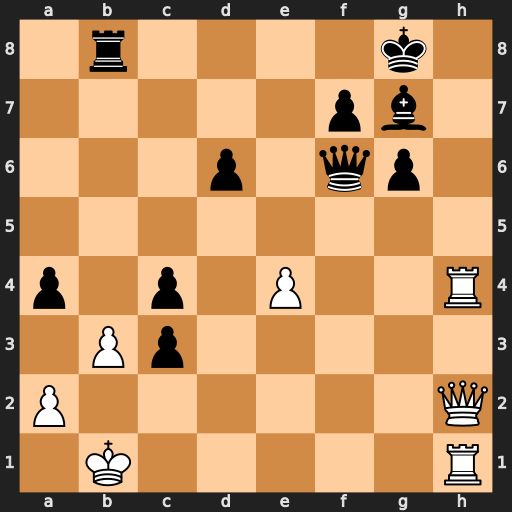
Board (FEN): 1r4k1/5pb1/3p1qp1/8/p1p1P2R/1Pp5/P6Q/1K5R
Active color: w
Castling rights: -
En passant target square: -
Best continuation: Rh8+ Bxh8 Qh7+ Kf8 Qxh8+ Ke7 Qxb8